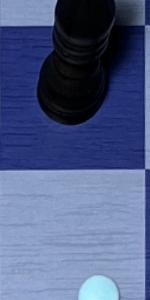
Label: Empty